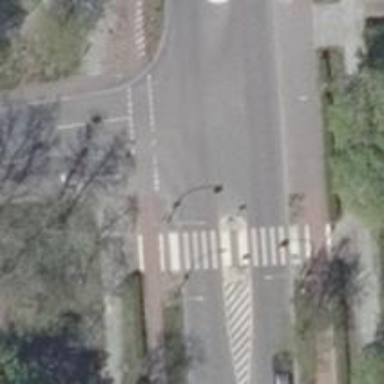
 featuring sidewalks on both sides and cycle track."